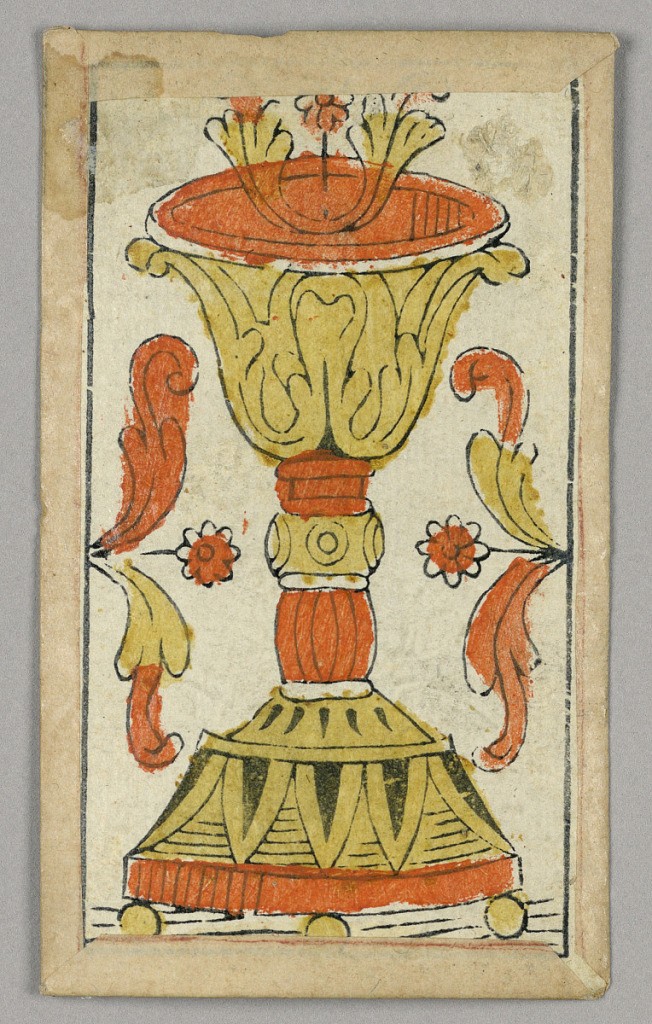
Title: Minchiate (Tarot) Playing Card
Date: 17th century
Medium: Stencil-colored woodblock print
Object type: Playing card
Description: Part of a set of Italian Minchiate playing cards.